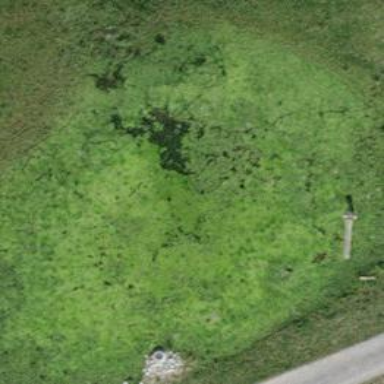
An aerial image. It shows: Pond surrounded by natural water.